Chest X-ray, PA view. Patient: 36 years old, sex F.
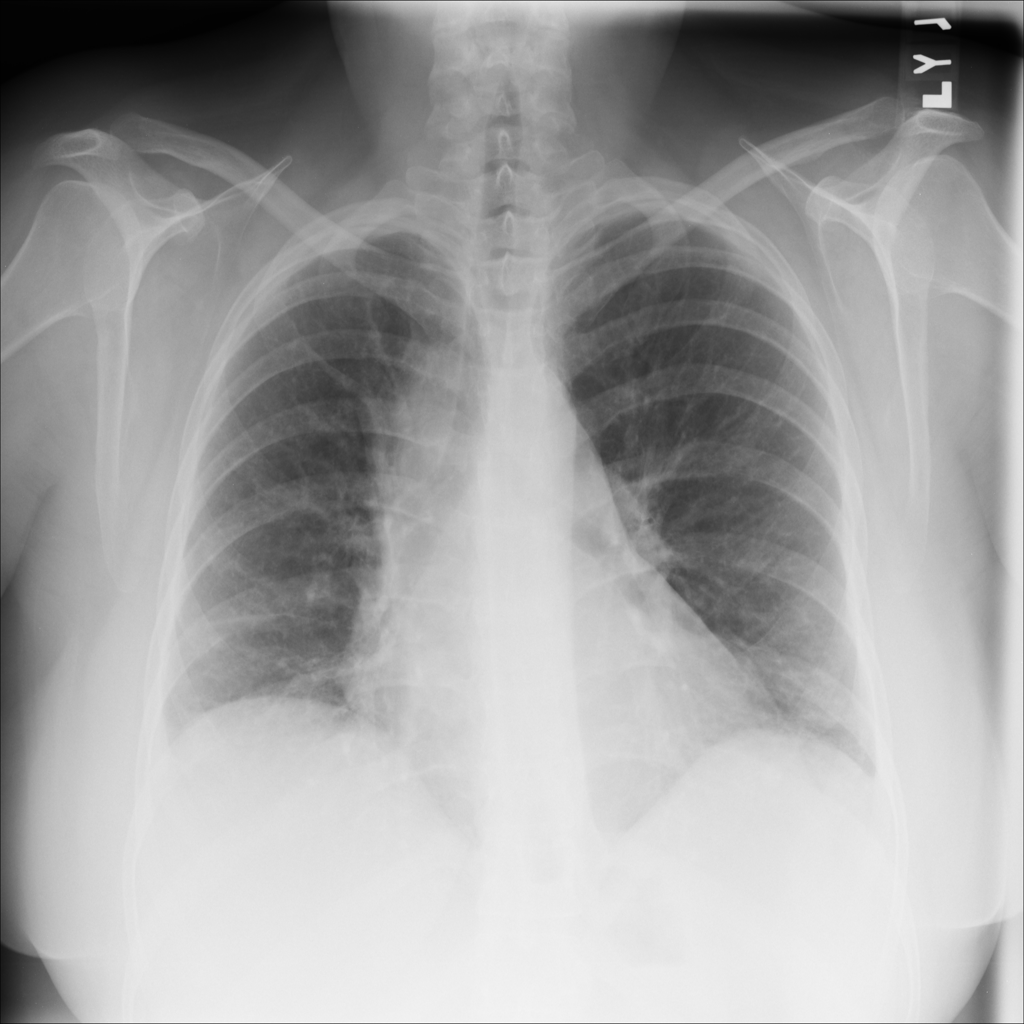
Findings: No Finding